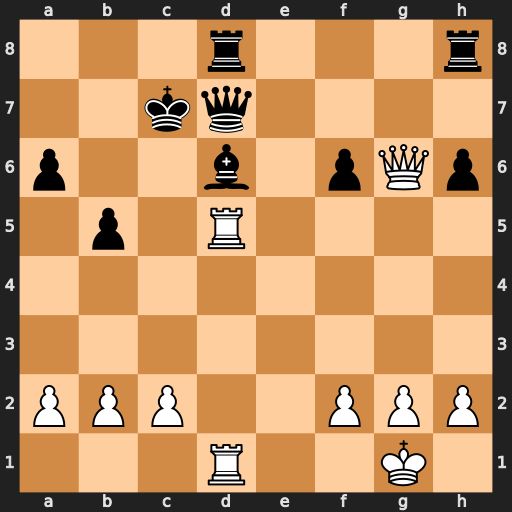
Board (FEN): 3r3r/2kq4/p2b1pQp/1p1R4/8/8/PPP2PPP/3R2K1
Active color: w
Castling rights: -
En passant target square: -
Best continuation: Rxd6 Qxd6 Rxd6